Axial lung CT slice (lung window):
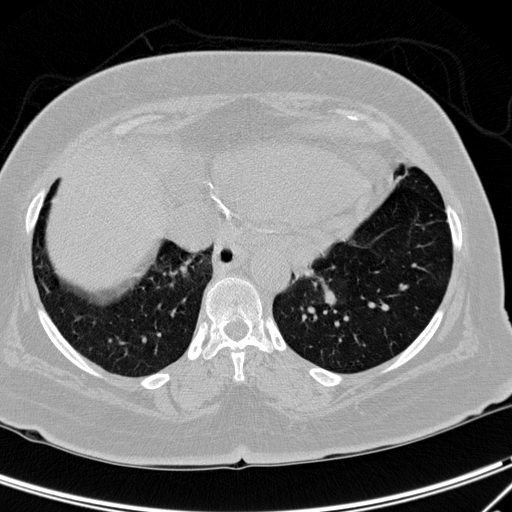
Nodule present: no